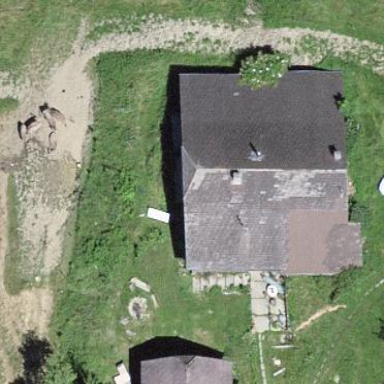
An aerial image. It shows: Farm building.